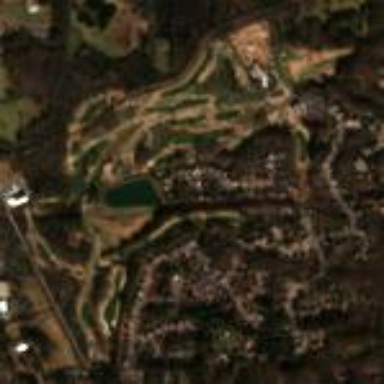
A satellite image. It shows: Golf course surrounded by greenery.